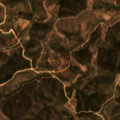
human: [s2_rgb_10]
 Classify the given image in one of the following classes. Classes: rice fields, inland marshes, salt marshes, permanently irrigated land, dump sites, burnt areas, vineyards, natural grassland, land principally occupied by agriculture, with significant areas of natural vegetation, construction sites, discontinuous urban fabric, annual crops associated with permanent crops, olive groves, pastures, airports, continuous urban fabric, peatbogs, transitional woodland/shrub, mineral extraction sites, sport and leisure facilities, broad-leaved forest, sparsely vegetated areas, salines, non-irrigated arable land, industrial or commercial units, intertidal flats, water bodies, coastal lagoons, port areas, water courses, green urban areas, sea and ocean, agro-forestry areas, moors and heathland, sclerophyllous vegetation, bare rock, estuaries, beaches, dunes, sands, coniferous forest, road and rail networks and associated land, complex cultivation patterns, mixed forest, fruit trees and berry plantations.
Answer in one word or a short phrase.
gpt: land principally occupied by agriculture, with significant areas of natural vegetation, mixed forest, sclerophyllous vegetation, transitional woodland/shrub